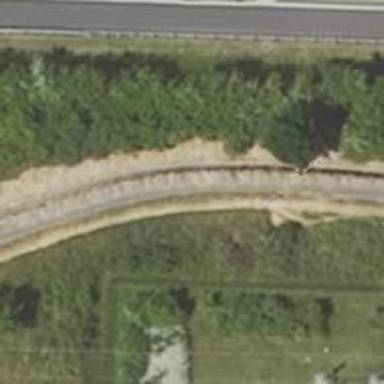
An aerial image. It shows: Asphalt path.